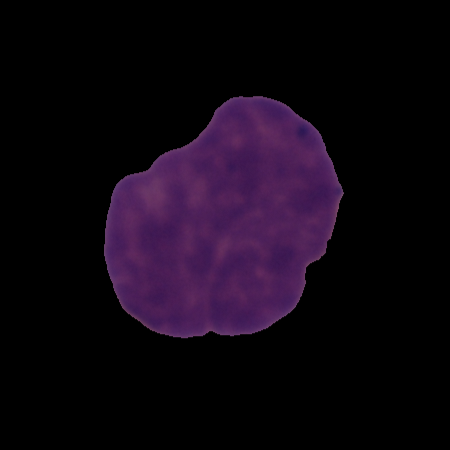
Label: cancer